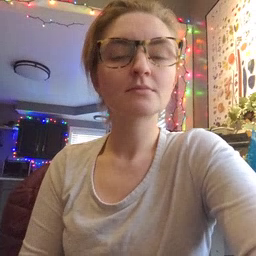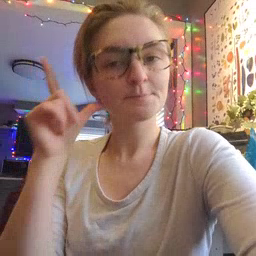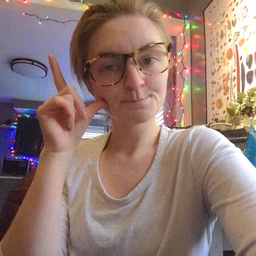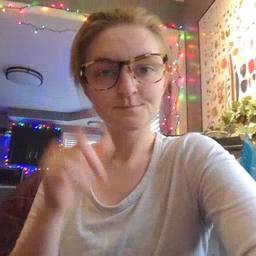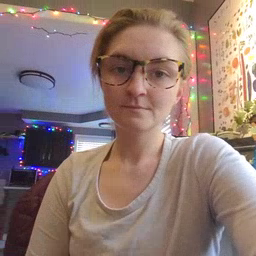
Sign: listen